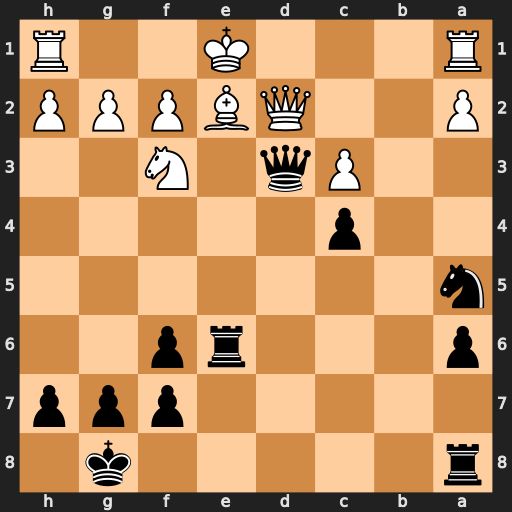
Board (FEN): r5k1/5ppp/p3rp2/n7/2p5/2Pq1N2/P2QBPPP/R3K2R
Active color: b
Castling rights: KQ
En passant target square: -
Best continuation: Rxe2+ Qxe2 Qxc3+ Kf1 Qxa1+